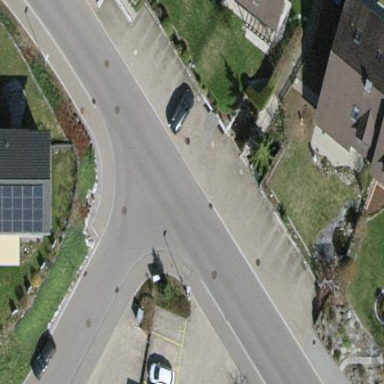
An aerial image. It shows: Parking area with surface.